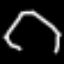
Label: octagon